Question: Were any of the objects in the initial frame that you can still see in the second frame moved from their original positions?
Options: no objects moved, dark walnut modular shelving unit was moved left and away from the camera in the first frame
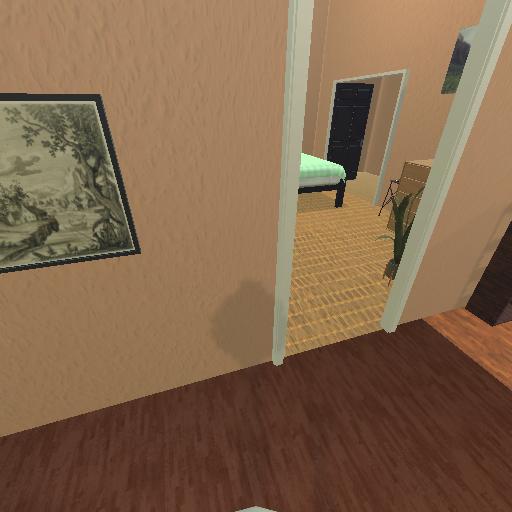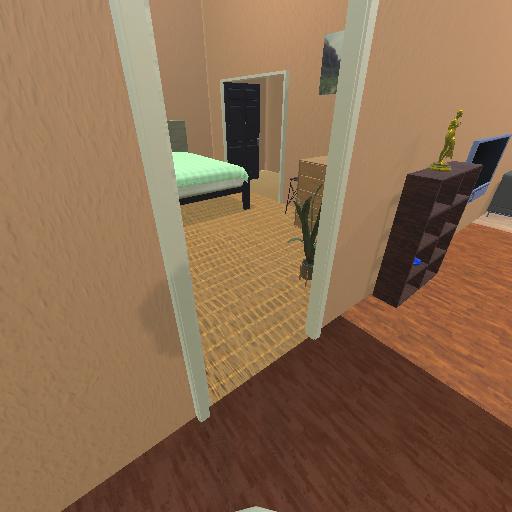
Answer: no objects moved